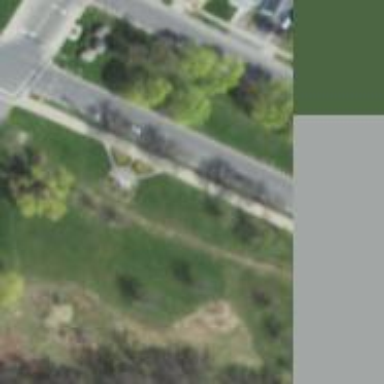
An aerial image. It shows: Memorial featuring statue.